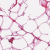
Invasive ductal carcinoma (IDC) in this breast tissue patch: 0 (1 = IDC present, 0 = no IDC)